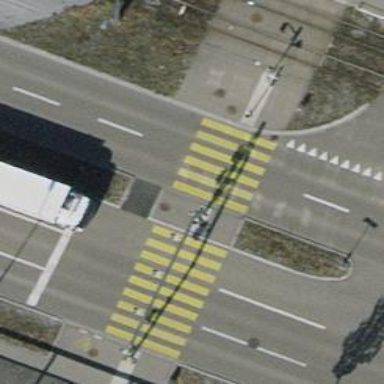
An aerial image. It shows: Primary road with asphalt surface. There is separate sidewalk.